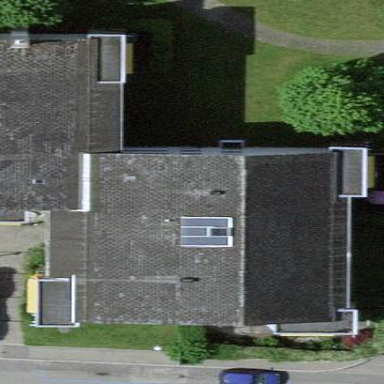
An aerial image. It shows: Residential building with gabled roof.